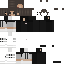
A female human skin with dark skin, wearing brown long hair dressed in a black hoodie and black pants, featuring a closed mouth.